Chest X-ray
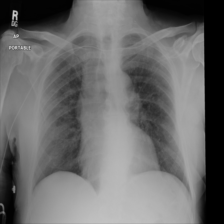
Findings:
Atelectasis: negative
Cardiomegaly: negative
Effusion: negative
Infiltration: negative
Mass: negative
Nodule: negative
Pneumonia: negative
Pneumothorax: negative
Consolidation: negative
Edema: negative
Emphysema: negative
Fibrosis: negative
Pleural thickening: negative
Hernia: negative